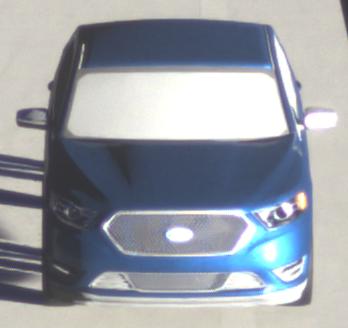
Make: Ford
Model: Taurus
Detailed model: SHO
Model produced from: 2012
Model produced until: 2019
Doors: 4
Color: blue
Road condition: wet road
Daytime: sunrise or sunset
Contrast: high contrast